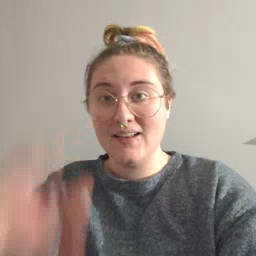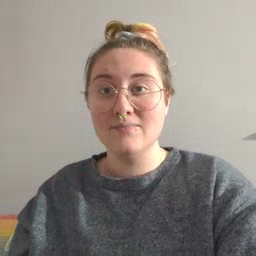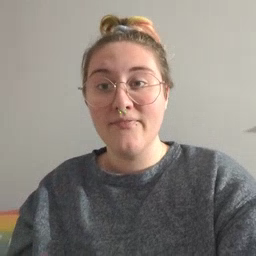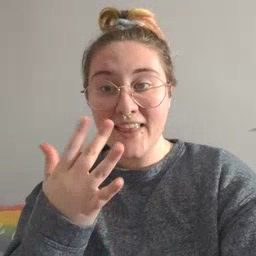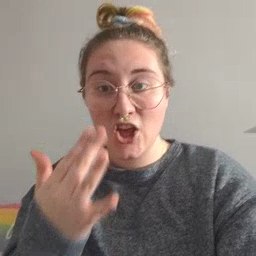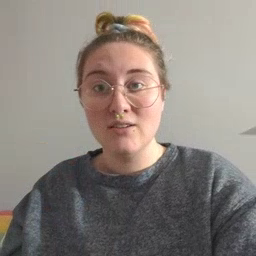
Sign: finger